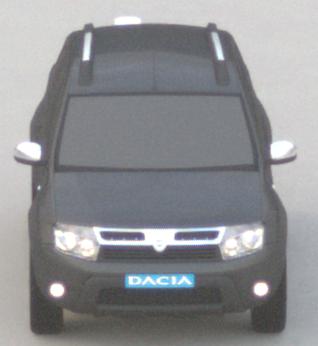
Make: Dacia
Model: Duster dCi 110 FAP
Detailed model: Duster (I)
Model produced from: 2010/06
Model produced until: 2013/11
Doors: 5
Color: gray
Road condition: dry road
Daytime: sunrise or sunset
Contrast: low contrast